Question: I would like to make a form with this kind of grid :

Do you know how I can do this ? Is there a Django Form widget for that ?
Actually it is questions with the same choices list displayed as radio in a grid.
Thanks,
Natim
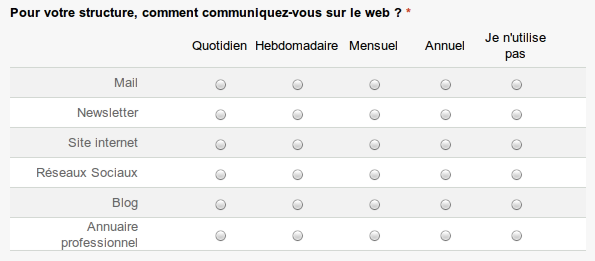
Answer: I'd do this with a django form with one field per line on your grid, with a ChoiceField and RadioSelect as widget:
'''
line1 = forms.ChoiceField(widget=forms.RadioSelect, choices=TRUC)
line2 = ...
'''
Then you need to find the template layout to render this correctly. 'RadioSelect' generates a '<ul>' with eahc choice being a '<li>'. The choice label is included in the '<li>', which is not what you want here.
With floppyforms you could subclass 'RadioSelect' and give it a cutom template_name (look at the 'floppyforms/radio.html' template) to omit the labels. You can also alter it to render, say, table cells ('<td>'s) instead of '<li>', and make your form markup generate a table with the labels in the table's header.
'''
import floppyforms as forms
class RadioSelect(forms.RadioSelect):
template_name = 'myforms/radio.html'
'''
Put your desired row markup in the above template.
Then, in the template that renders your form:
'''
<form method="post" action="youraction">
<table>
<thead>
<td> <!-- put your form headers here --> </td>
</thead>
<tbody>
{% for field in form %}
<tr>
<td>{{ field.label_tag }}</td>
{{ field }}
</tr>
{% endfor %}
</tbody>
</table>
<!-- submit button -->
</form>
'''
Then it's only a matter of applying a couple of CSS styles to get the layout you need :)